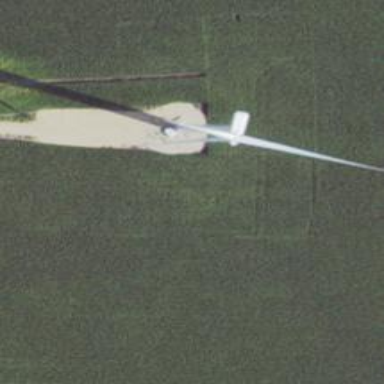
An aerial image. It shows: Wind generator using wind turbines of horizontal axis.